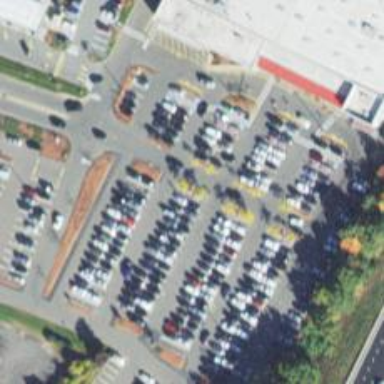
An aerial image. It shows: Trolley bay.